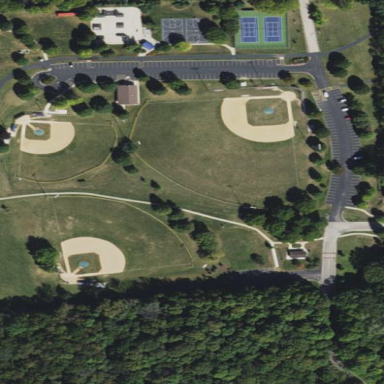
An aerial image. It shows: Baseball pitch for leisure land activities.